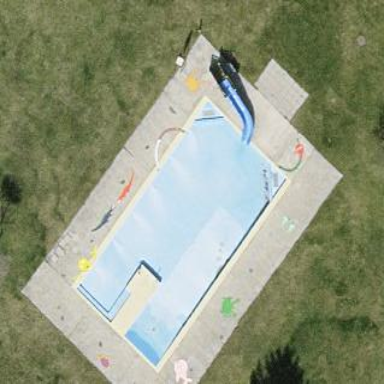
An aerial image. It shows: Swimming pool located in leisure land.